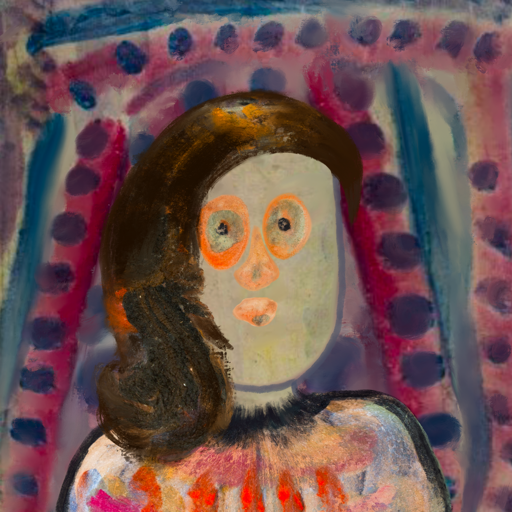
Background: HillGirl, Head And Neck Front: Hill_Girl, Face Front: Childish, Bust: Childish, Hair Front: Gypsy_Queen, Head Accessory: Blank, Second Necklace: Blank, Necklace: Blank, Baby: Blank